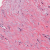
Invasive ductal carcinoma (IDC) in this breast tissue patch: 0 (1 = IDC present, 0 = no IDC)